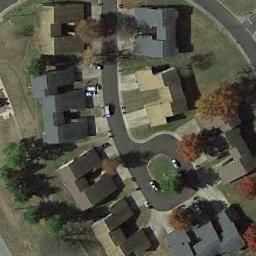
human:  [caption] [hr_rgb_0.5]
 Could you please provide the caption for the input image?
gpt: The medium residential is on the bare land next to the road and trees .

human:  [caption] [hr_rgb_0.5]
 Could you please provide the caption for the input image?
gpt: The medium residential area has some houses along the roads and some trees are also in the medium residential area .

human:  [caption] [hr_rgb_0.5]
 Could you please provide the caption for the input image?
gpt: There are many buildings of different shapes and sizes in medium residential area .

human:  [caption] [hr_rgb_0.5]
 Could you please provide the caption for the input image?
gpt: There are many trees of different colors in medium-sized residential areas .

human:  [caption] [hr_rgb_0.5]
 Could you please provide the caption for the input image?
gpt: There are some buildings and brown trees on the medium residential area .